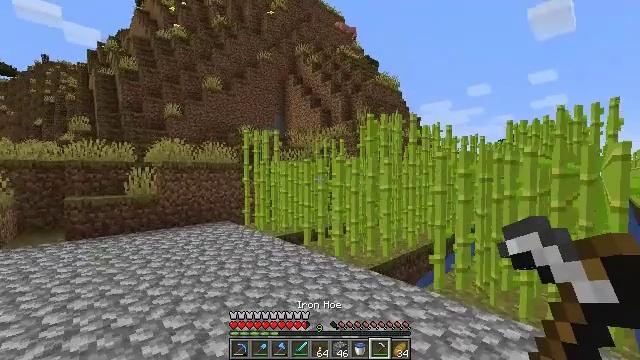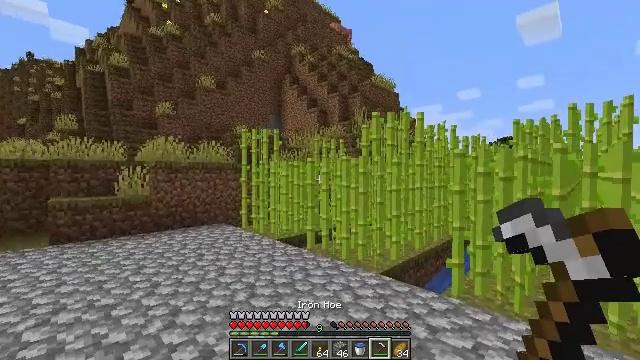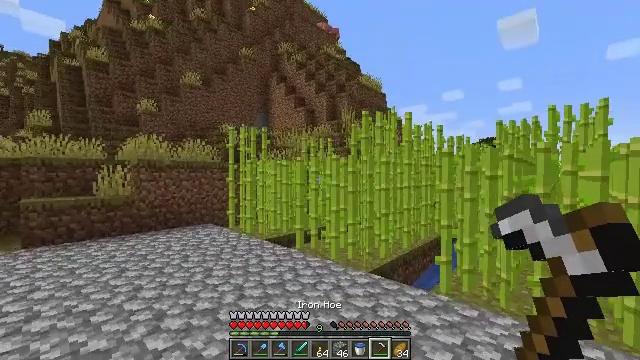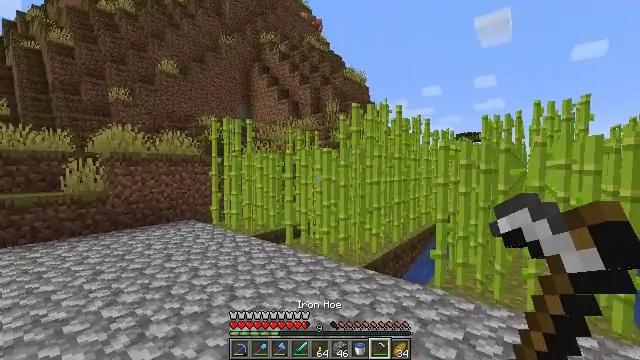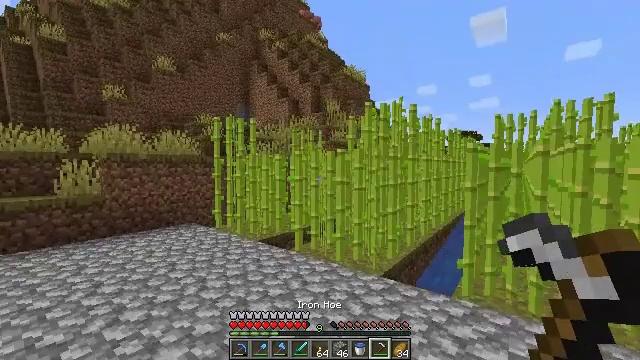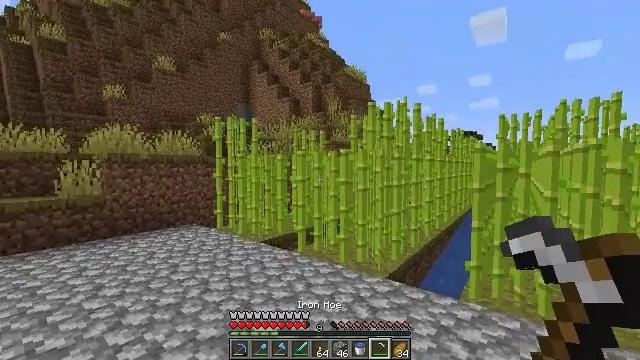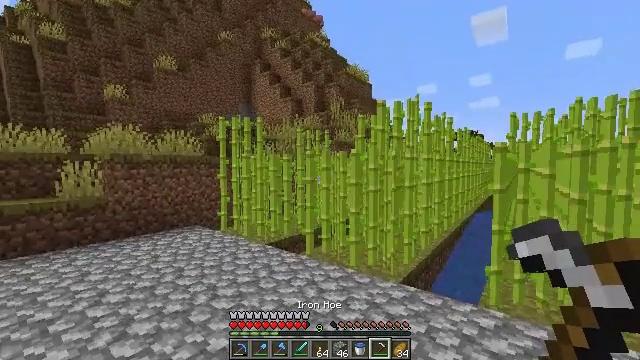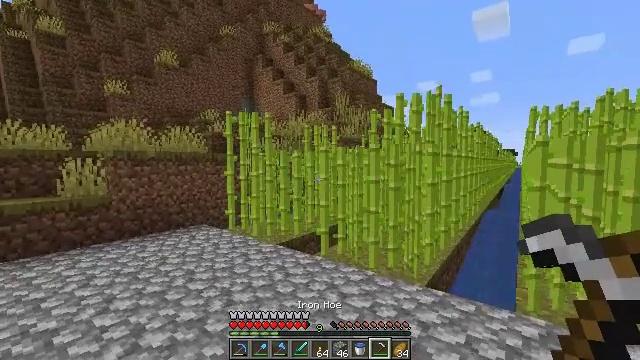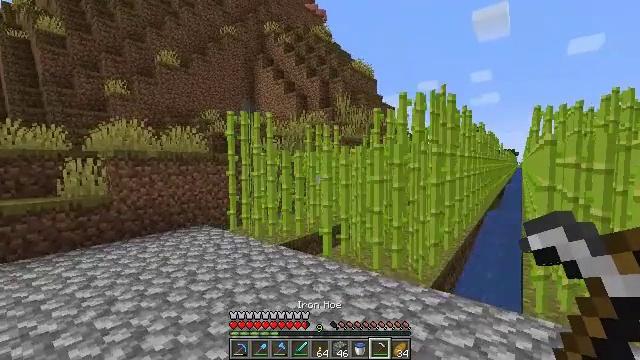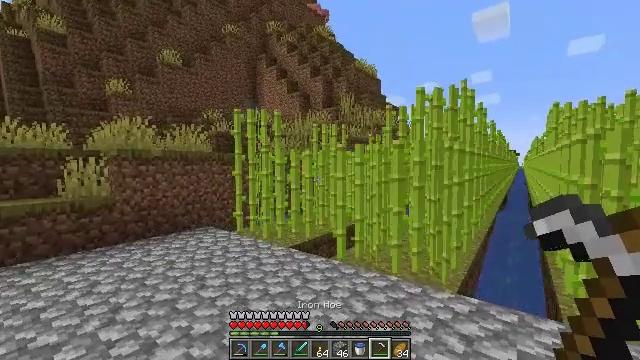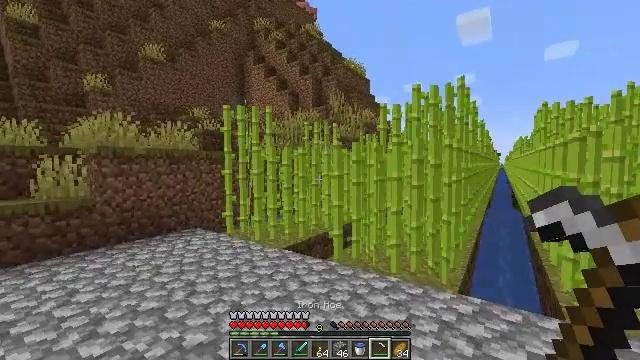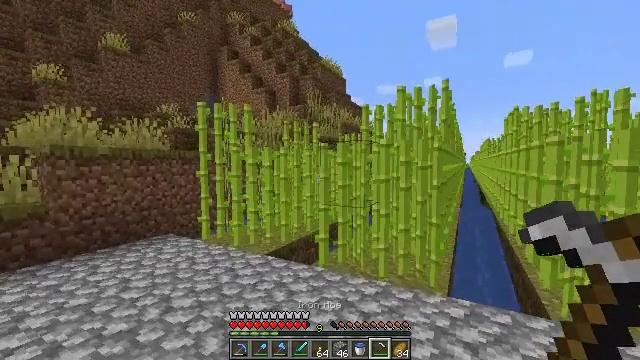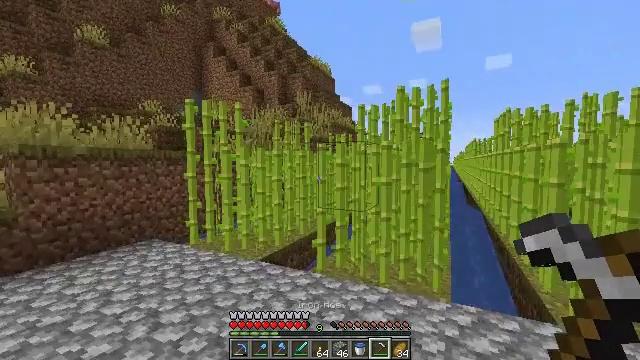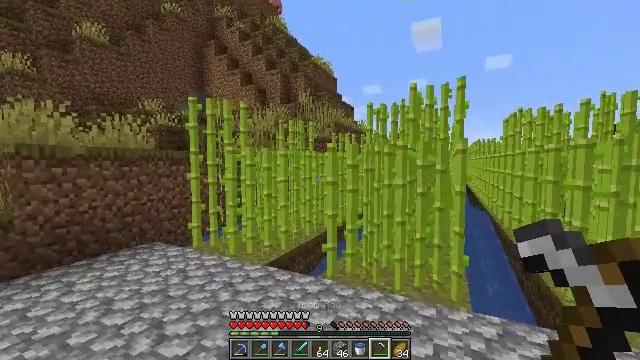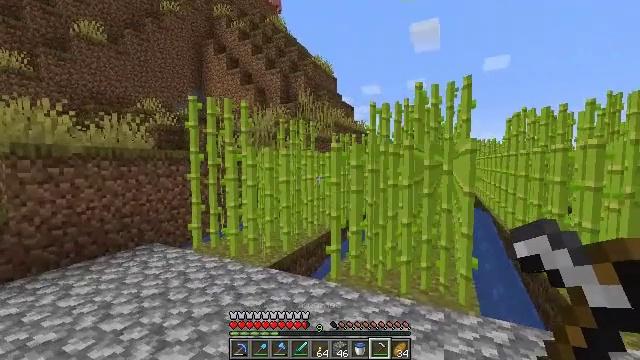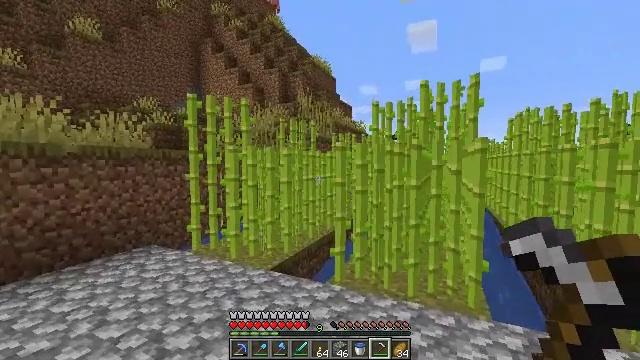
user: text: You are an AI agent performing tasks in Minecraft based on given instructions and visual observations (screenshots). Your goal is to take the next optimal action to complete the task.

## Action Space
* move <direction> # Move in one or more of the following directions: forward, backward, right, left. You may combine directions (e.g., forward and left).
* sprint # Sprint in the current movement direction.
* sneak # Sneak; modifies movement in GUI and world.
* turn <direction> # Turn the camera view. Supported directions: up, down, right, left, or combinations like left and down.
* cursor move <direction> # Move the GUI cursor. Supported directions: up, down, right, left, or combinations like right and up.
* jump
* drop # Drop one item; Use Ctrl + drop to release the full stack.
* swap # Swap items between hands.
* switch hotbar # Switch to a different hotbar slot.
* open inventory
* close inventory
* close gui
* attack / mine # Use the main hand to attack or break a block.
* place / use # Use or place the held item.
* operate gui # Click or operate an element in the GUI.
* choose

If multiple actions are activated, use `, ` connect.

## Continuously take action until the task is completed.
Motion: motion action
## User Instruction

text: Collect sugar cane near water sources.
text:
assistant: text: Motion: move forward and move left, turn right
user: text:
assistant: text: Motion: move forward and move left, turn right
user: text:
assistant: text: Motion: move forward and move left, turn right and down
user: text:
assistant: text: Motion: move forward and move left
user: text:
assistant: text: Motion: move forward and move left
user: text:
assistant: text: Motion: move forward and move left
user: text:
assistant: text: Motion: move forward and move left
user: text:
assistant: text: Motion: move forward and move left
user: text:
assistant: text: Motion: move forward and move left
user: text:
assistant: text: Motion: move forward and move left, turn right
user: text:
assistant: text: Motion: move forward and move left, turn right
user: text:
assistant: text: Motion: move forward and move left, turn right
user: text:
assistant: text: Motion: move forward and move left
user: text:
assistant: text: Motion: move forward and move left
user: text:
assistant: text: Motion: move forward and move left
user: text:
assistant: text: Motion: move forward and move left, turn right
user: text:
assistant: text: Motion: move forward and move left, turn right
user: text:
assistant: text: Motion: move forward and move left, turn right
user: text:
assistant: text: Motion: move forward and move left
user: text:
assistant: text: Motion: move forward and move left
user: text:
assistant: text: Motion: move forward and move left, turn right
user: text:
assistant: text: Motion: move forward and move left, turn right
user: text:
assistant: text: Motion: move forward and move left, turn right
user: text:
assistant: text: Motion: move forward and move left, turn right
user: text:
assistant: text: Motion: move forward and move left
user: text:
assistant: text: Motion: move forward and move left, turn right
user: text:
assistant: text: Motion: move forward, attack / mine
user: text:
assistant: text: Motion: attack / mine
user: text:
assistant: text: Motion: turn left, attack / mine
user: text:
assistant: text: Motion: turn left, attack / mine